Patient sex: M
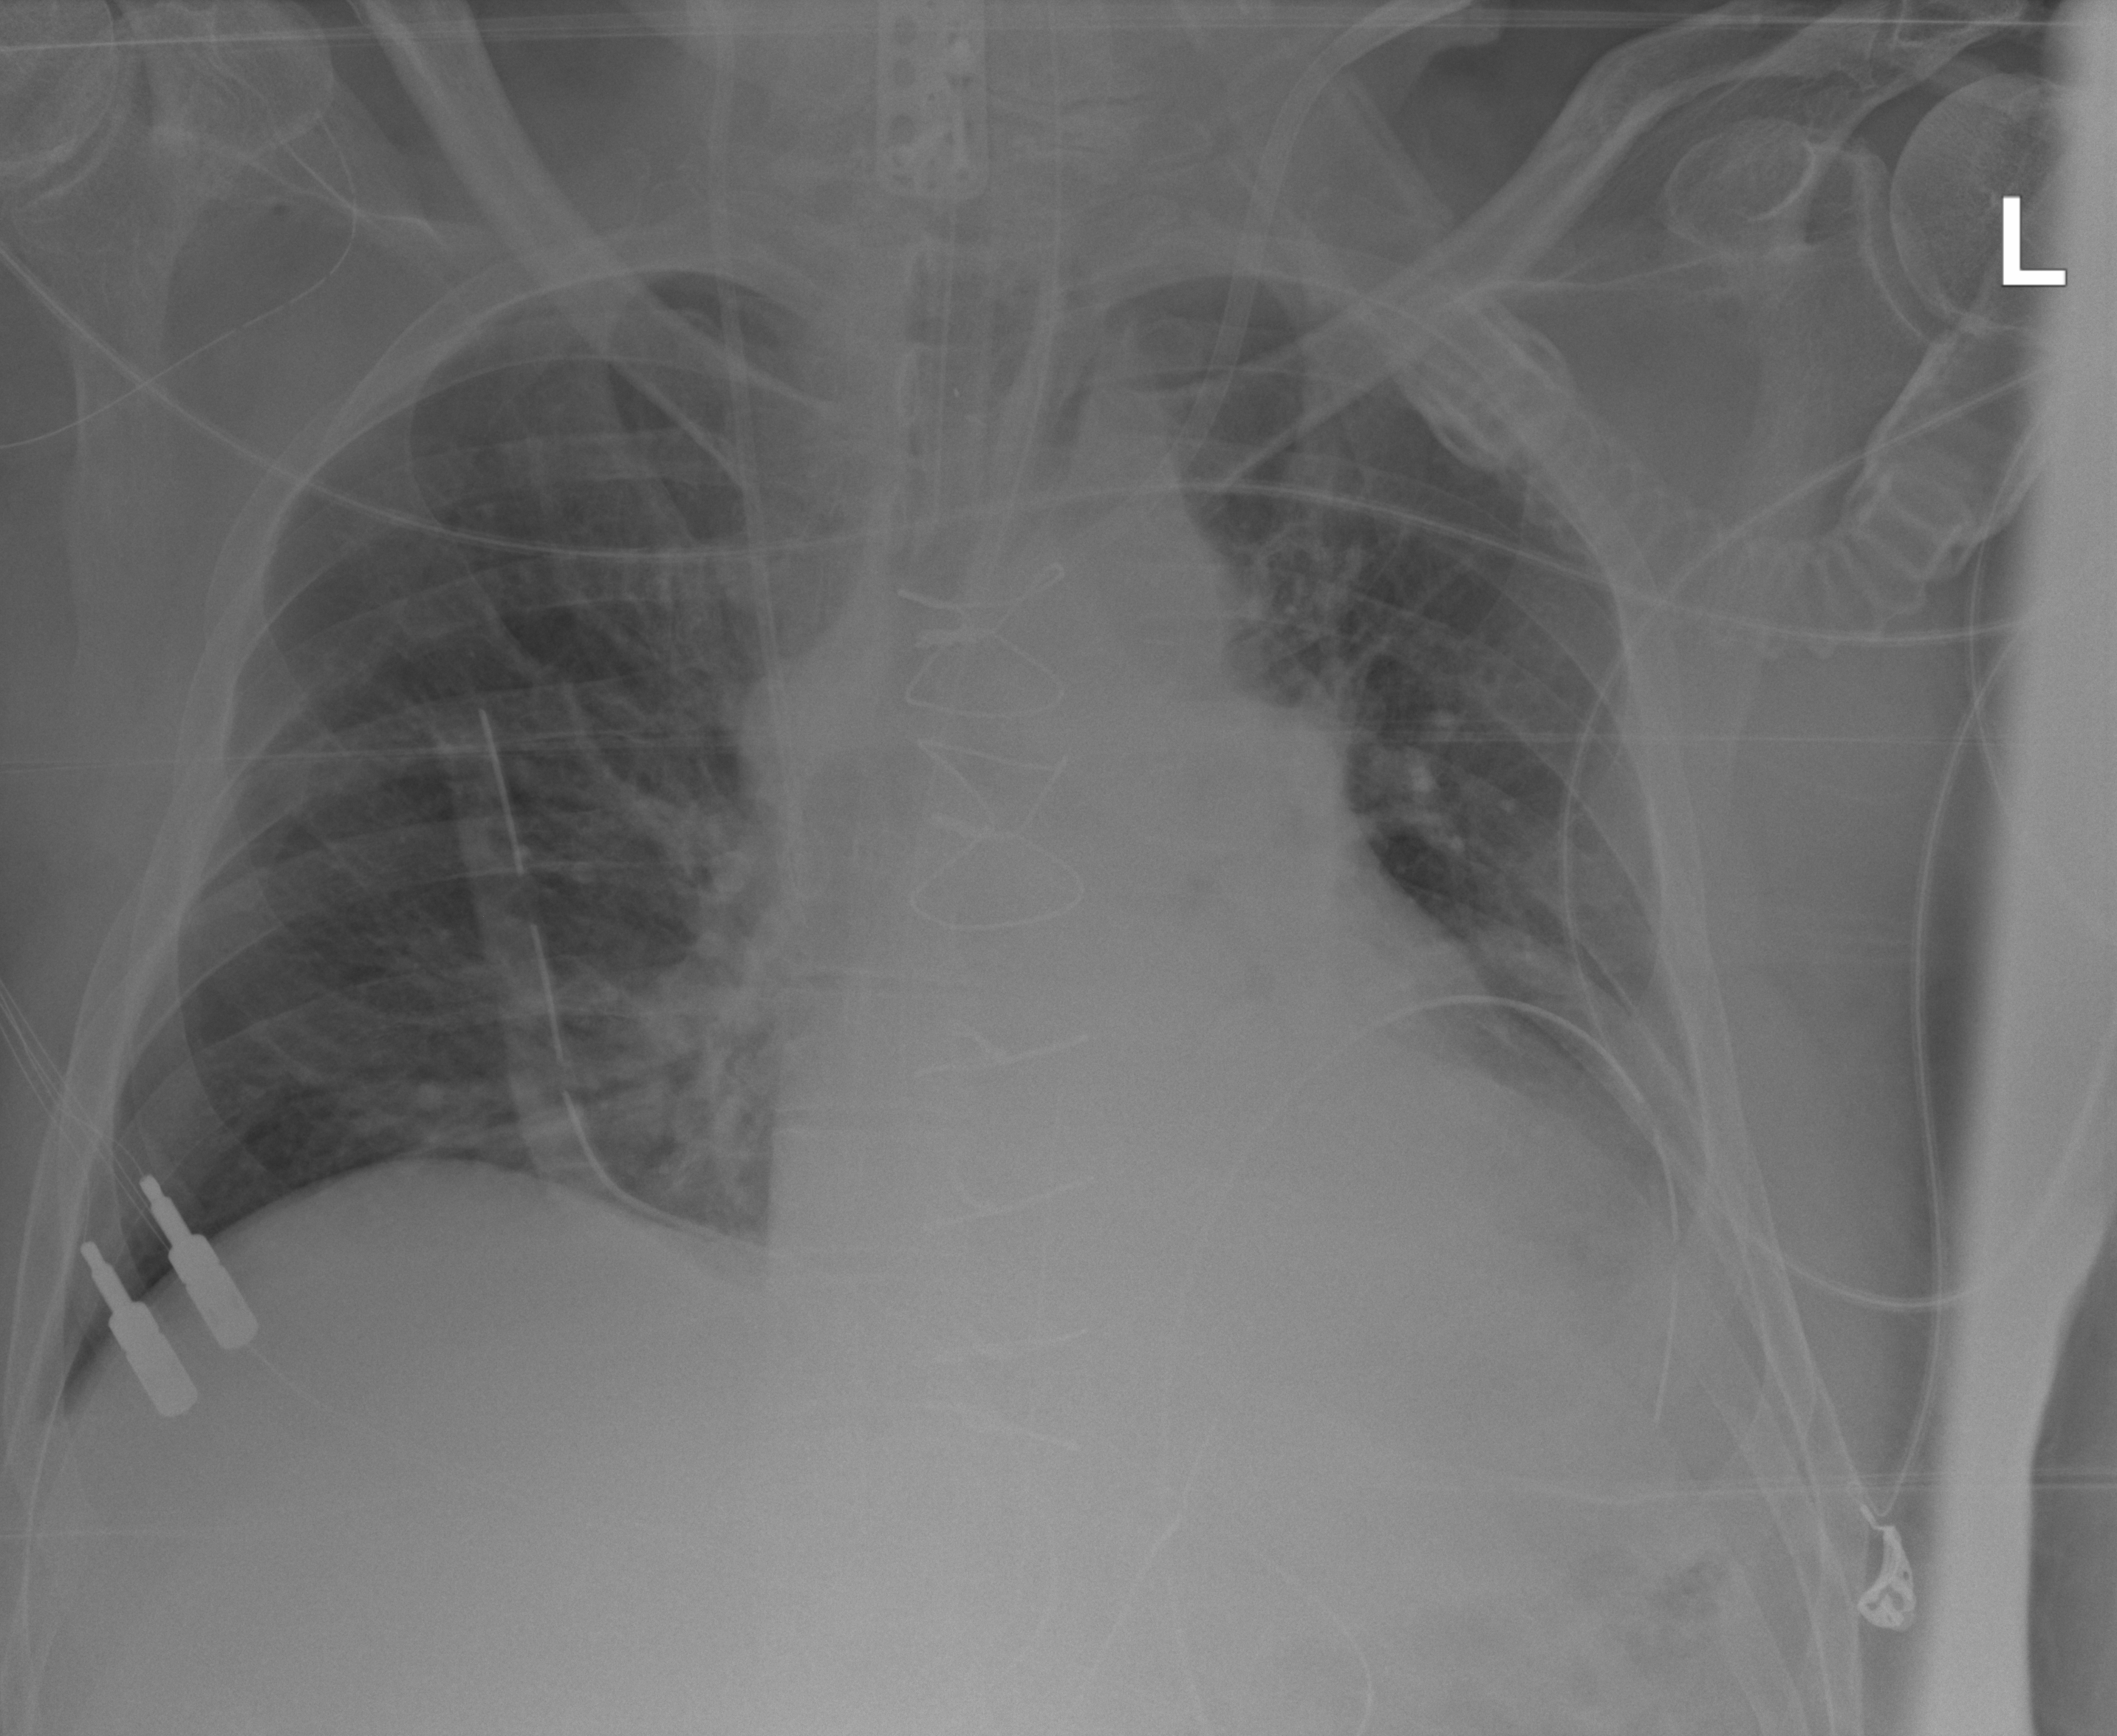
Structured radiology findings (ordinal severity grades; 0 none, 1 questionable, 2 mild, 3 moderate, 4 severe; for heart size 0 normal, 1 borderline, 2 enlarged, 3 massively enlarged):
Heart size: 2
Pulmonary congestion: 0
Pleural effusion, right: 0
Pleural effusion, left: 2
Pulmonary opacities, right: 0
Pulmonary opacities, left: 0
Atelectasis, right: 2
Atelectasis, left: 2